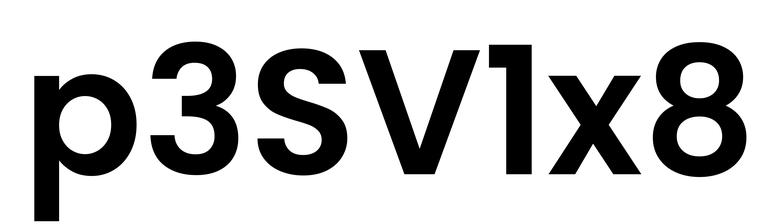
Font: Poppins-SemiBold